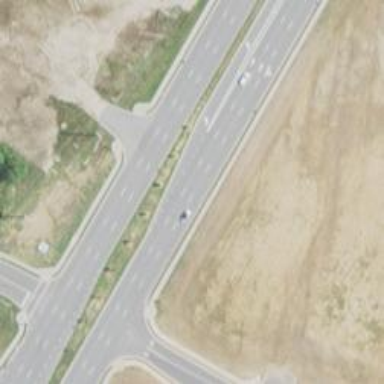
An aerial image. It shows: Primary road with asphalt surface.